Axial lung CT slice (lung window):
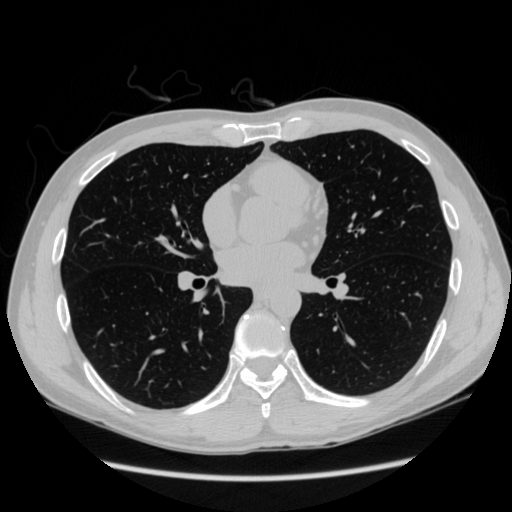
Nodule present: no